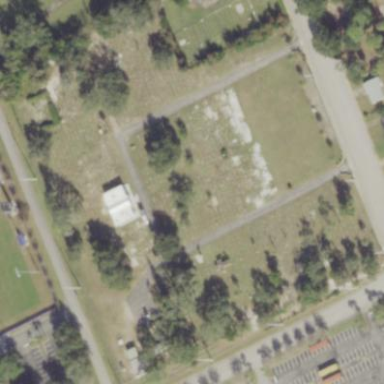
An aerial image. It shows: Cemetery.